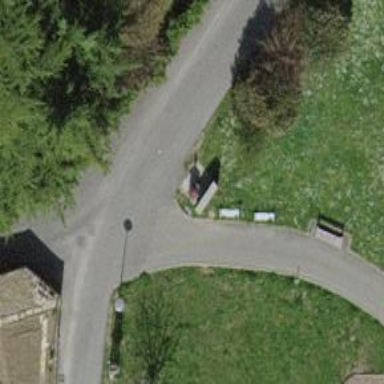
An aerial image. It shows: Concrete bench.